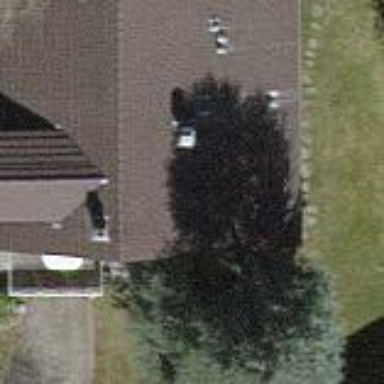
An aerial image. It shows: Detached building with gabled roof.